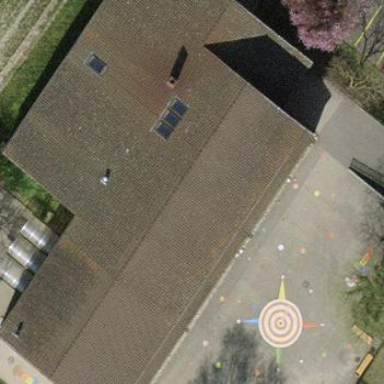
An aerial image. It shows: School building.